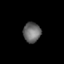
Tissue: skin
Cell type: Epithelial cells
Senescence score: 0.2776
Nuclear area (px): 342
Mean DAPI intensity: 107.038